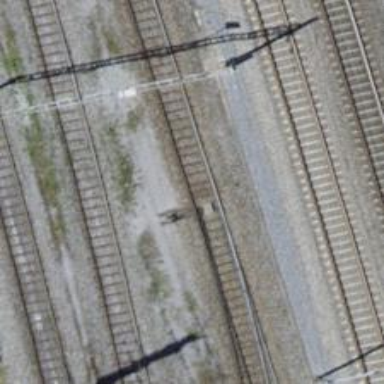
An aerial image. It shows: Railway switch.